Field crop: maize
Growth stage: 2
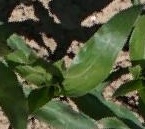
Species: maize